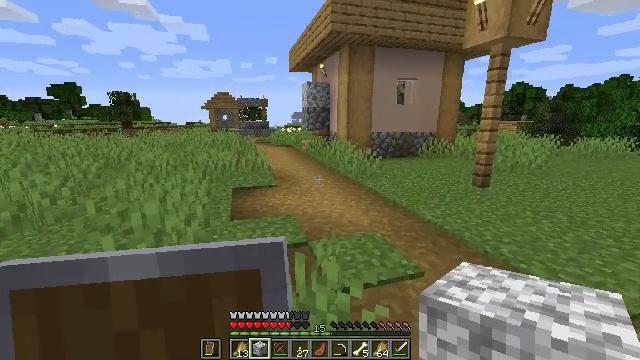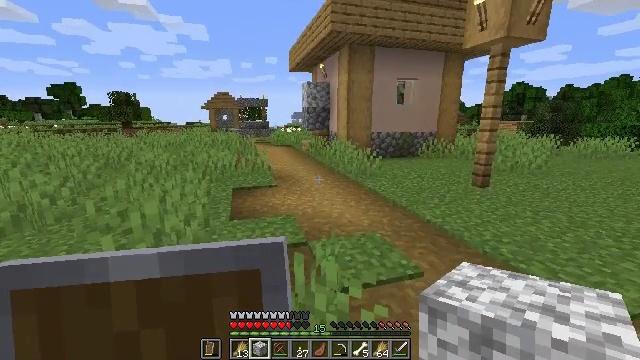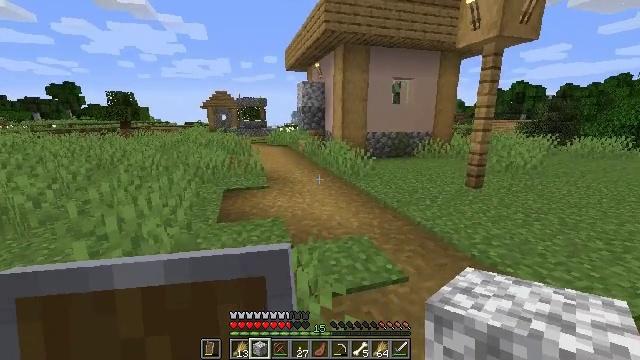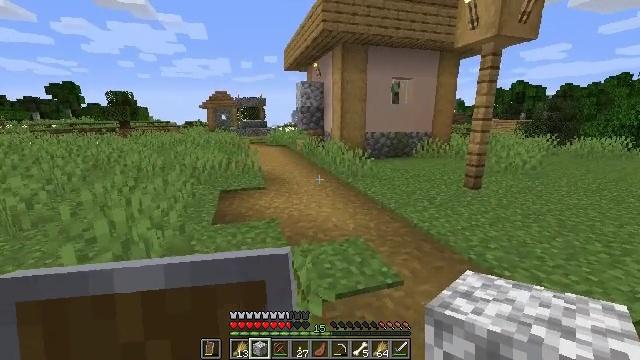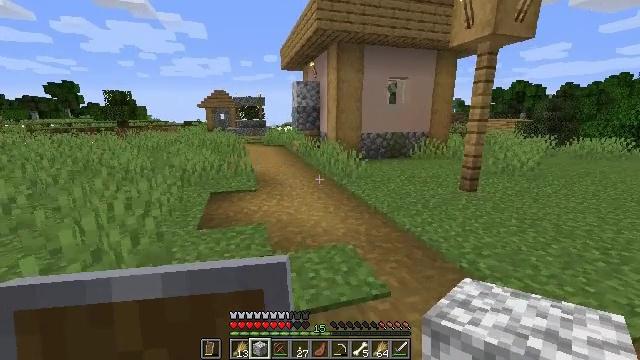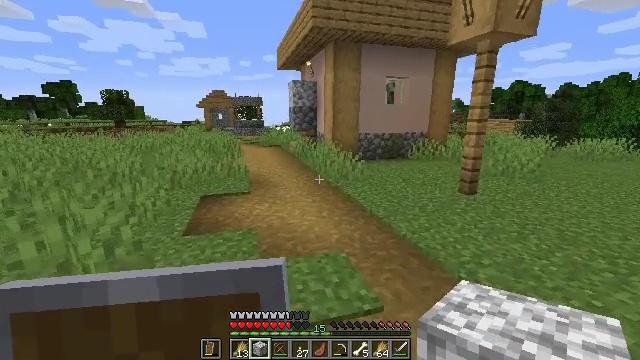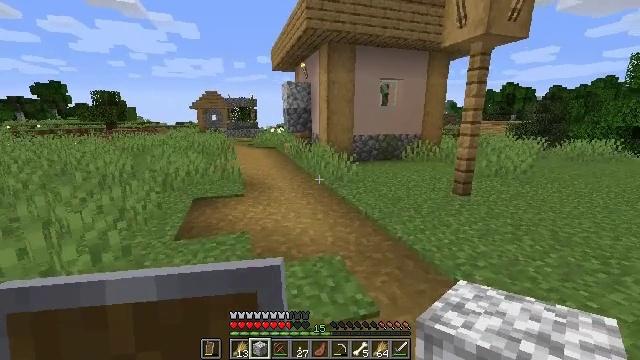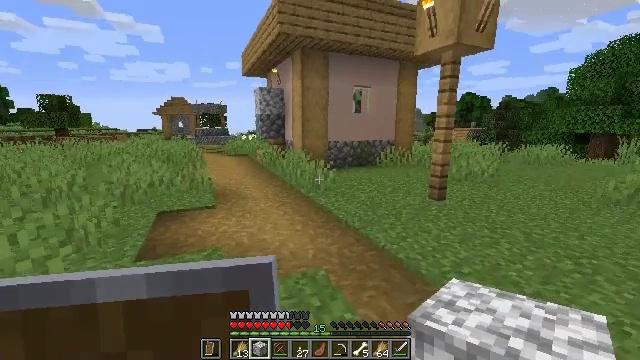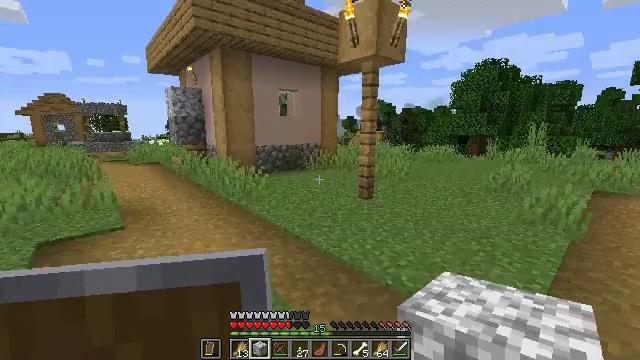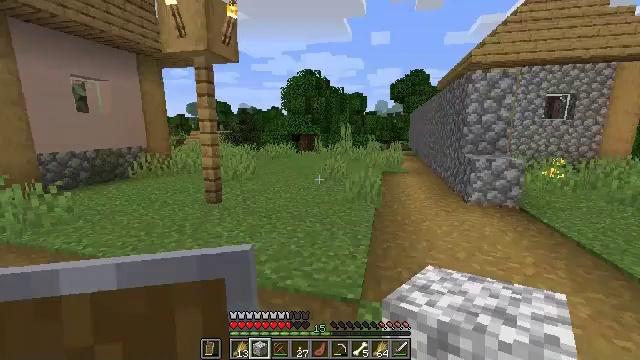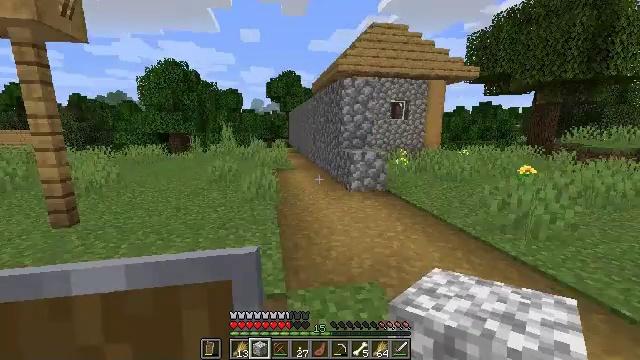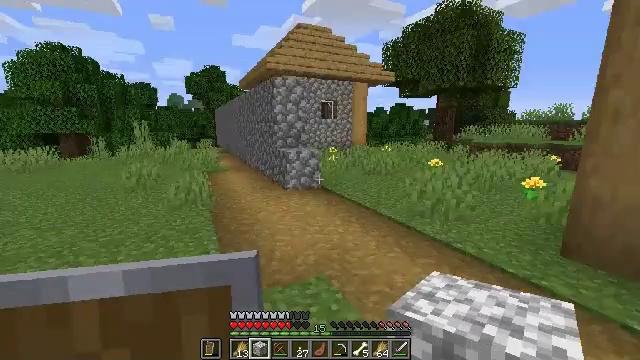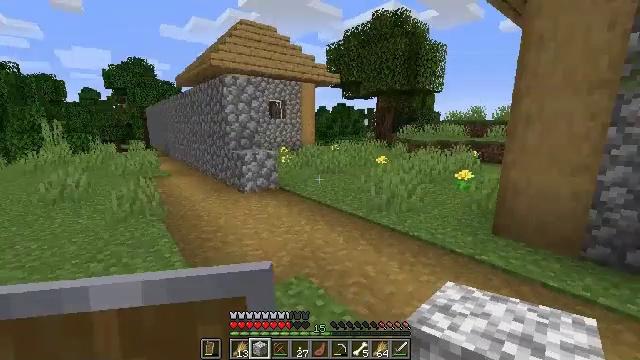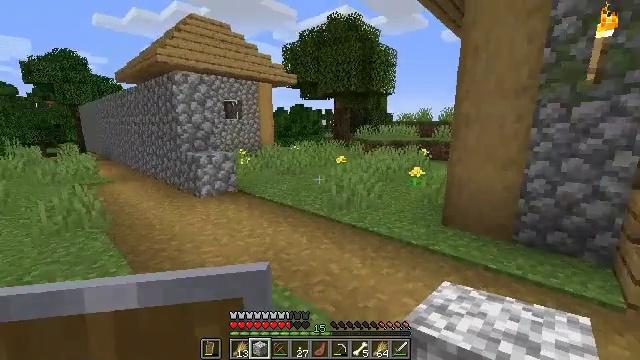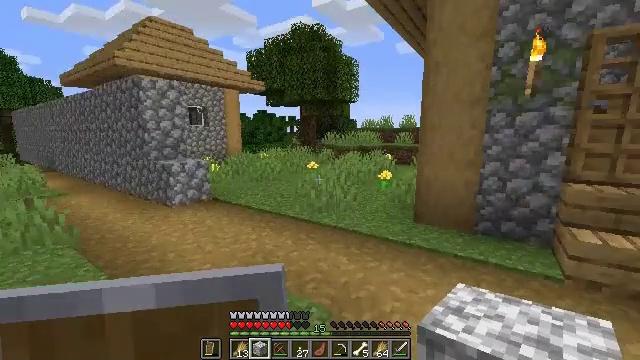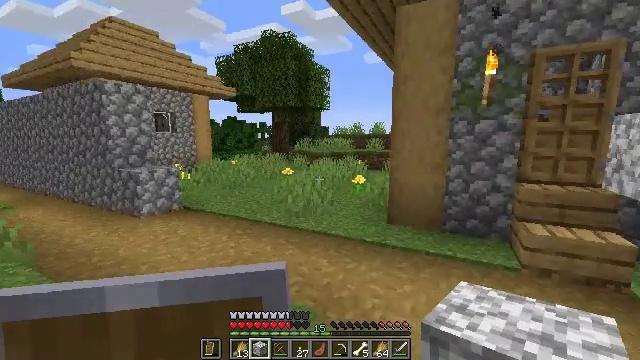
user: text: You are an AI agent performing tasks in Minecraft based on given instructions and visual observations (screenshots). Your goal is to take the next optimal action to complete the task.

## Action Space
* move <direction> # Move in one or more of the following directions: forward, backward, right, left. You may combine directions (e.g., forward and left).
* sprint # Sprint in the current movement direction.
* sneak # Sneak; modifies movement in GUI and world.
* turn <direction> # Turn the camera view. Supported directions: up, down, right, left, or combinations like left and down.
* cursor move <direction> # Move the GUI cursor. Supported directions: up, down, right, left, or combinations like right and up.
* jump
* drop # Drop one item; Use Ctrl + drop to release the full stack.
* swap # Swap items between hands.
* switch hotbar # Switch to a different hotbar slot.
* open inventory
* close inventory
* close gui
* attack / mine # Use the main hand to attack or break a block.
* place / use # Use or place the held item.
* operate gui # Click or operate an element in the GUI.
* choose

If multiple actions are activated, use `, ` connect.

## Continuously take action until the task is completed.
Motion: motion action
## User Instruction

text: Break the bell in the village.
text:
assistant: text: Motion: move right
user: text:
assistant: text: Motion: move forward and move right
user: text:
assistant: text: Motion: move forward and move right
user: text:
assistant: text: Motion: move forward and move right
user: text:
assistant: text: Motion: move forward and move left
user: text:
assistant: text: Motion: move forward and move left, turn right
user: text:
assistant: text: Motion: move forward and move left, turn right and up
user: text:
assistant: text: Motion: move left, turn right
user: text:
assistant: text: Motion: move left, turn right
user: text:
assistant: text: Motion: move left, turn right
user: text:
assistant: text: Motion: move left, turn right
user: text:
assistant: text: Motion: move left, turn right
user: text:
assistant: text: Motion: move back and move left, turn right
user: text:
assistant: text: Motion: move back and move left, turn right and up
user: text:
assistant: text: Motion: move back and move left, turn right and up
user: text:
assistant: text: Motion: move back and move left, turn right
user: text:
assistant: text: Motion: move back, turn right
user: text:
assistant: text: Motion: move back, turn right
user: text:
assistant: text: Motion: move back, turn right
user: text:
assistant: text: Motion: turn right
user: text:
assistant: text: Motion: turn right
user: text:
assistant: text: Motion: turn right
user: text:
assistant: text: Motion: move forward and move right, turn right
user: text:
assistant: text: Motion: move forward and move right
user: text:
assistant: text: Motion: move forward and move right
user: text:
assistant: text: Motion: move forward and move right
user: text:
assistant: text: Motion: move forward and move right
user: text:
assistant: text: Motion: move forward and move right
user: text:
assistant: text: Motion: move forward
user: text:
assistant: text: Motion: move forward